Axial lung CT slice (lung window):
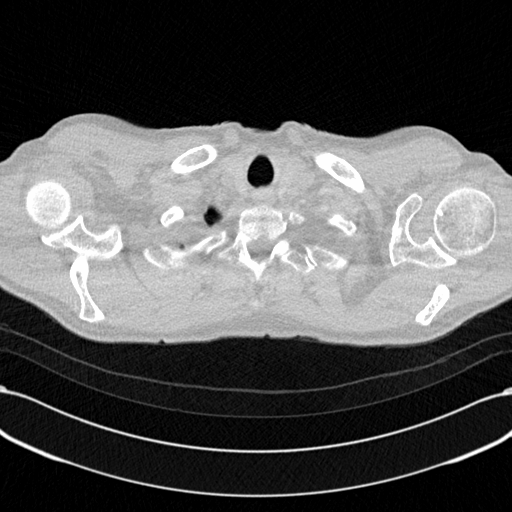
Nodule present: no